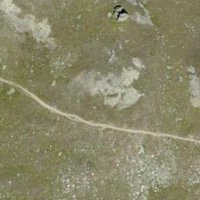
EUNIS habitat code: 26
Species observed at this site:
Pontia callidice